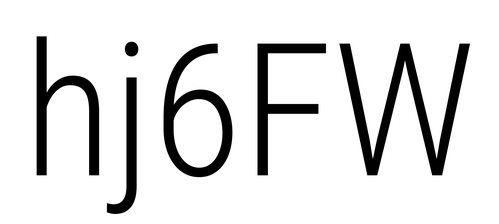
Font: Roboto_Condensed_Light